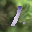
Label: 1